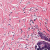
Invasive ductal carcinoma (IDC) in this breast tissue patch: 0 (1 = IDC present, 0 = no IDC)